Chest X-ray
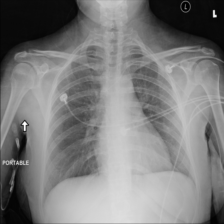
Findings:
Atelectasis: negative
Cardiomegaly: negative
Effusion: negative
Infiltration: negative
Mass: negative
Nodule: negative
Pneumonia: negative
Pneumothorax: negative
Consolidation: negative
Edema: negative
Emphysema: negative
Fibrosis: negative
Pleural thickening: negative
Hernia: negative